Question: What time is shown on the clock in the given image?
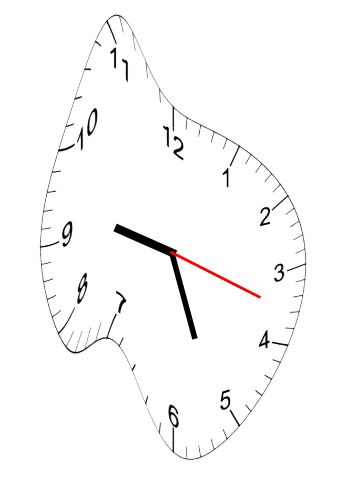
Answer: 09:26:18